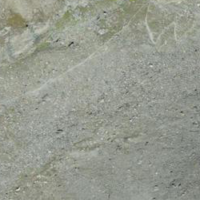
EUNIS habitat code: 48
Species observed at this site:
Tichodroma muraria